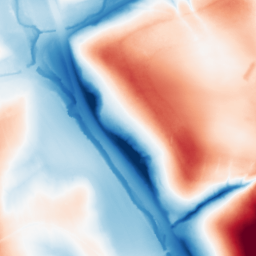
Category: classical
Decomposition family: gaussian_anisotropic
Decomposition parameters: sigma_x: 50
sigma_y: 20
Upsampling method: bilinear
Upsampling parameters: scale: 4
Upsampling scale: 4